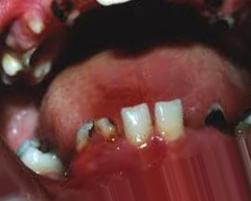
Condition: Caries